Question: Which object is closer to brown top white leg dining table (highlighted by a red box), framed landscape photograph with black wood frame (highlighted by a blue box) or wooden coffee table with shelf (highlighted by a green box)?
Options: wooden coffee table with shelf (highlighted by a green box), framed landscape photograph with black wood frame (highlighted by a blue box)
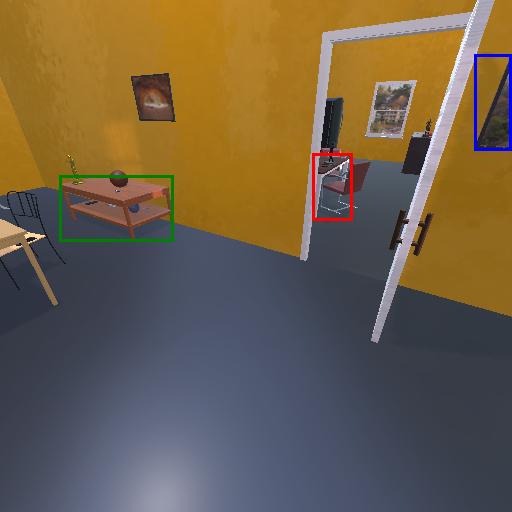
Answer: wooden coffee table with shelf (highlighted by a green box)